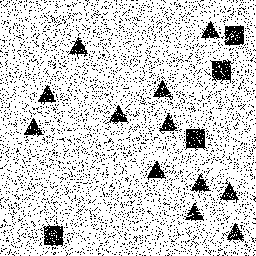
Squares: 4
Triangles: 12
Stars: 0
Total shapes: 16